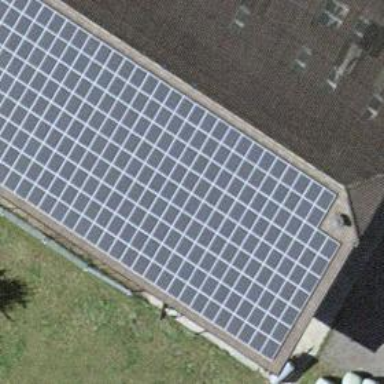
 consisting of solar photovoltaic panels."